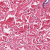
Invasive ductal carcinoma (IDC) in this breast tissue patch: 0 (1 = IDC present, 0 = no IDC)